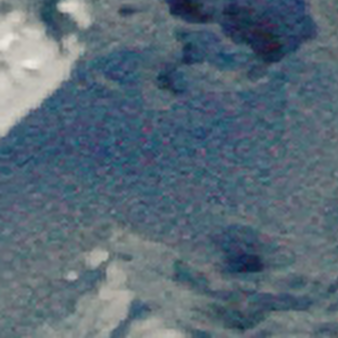
Label: other